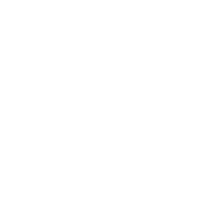
Land cover: lake_pond